Question: How to set the width of popup in % ? I have tried giving width:80% of the popup div. It works fine in a desktop browser, but in mobile browser it squezees automatically.
here is the markup :
'''
<div data-role="popup" style="width:80%;left:auto !important;right:0 !important;" id="help-dialog" data-overlay-theme="a" data-theme="a" data-dismissible="false" data-transition="none">
'''
here is a screenshot :

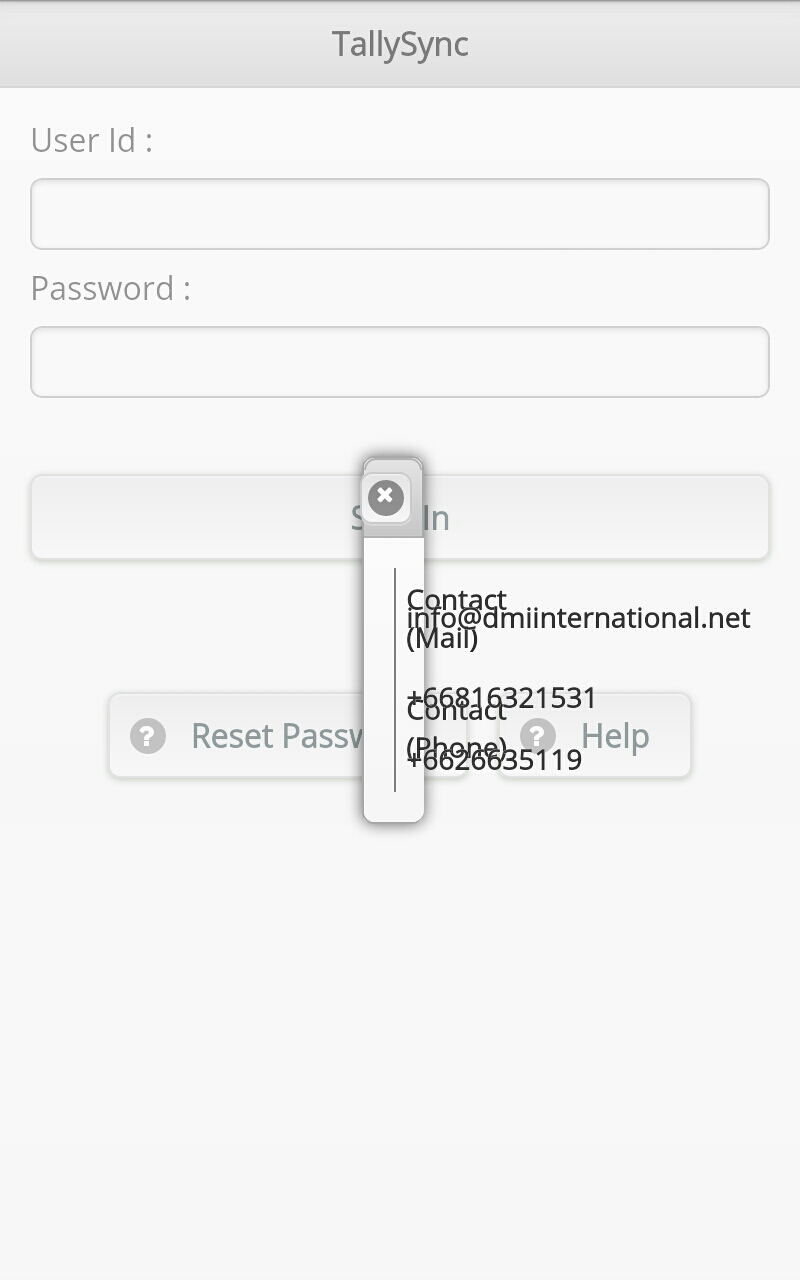
Answer: Working example: <URL>
When changing jQuery Mobile CSS you need to be careful, specially when working with percentages. Only during event we can calculate correct page dimensions, ipso facto only at this point we can set percentage values to inner page content.
Problem with mobile devices is their sluggishness, it takes time for pageshow event to trigger.
So best course of action requires programatically solution:
### HTML :
Some dummy popup:
'''
<div data-role="popup"id="help-dialog" data-overlay-theme="a" data-theme="a" data-dismissible="false" data-transition="none" data-position-to="window">
<div data-role="header" data-theme="a" class="ui-corner-top">
<h1>Popup</h1>
</div>
<div data-role="content" data-theme="d" class="ui-corner-bottom ui-content">
<h3 class="ui-title">Focused Field</h3>
<p>
<input type="text" id="popup_input" />
</p> <a href="#" data-role="button"data-rel="back">Close</a>
</div>
</div>
'''
### JavaScript:
'''
$(document).on('pageshow', '#index', function(){
var content_width = $.mobile.activePage.find("div[data-role='content']:visible:visible").outerWidth();
$('#help-dialog').css({'width':content_width*0.8});
});
'''
For this solution to work, it be executed during event. This solution also works on mobile devices.
One last thing, use attribute in your popup <div> if you want it centered.